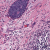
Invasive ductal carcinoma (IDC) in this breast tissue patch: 0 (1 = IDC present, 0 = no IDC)